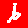
Digit: 6